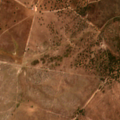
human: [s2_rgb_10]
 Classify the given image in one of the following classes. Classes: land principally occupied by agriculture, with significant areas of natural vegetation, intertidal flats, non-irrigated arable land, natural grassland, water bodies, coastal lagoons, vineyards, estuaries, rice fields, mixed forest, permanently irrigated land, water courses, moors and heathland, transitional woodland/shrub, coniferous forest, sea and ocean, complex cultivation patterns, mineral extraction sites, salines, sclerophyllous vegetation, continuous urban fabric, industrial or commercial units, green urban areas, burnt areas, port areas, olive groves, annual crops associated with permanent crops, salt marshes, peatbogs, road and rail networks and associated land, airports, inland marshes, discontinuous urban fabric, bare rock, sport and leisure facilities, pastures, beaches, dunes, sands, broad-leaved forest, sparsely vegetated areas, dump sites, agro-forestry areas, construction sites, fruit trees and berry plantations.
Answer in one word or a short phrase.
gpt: non-irrigated arable land, pastures, agro-forestry areas, transitional woodland/shrub